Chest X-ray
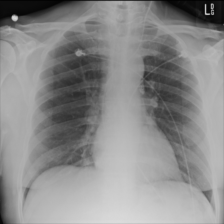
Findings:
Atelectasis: negative
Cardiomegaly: negative
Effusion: negative
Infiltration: negative
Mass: negative
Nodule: negative
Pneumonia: negative
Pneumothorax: negative
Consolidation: negative
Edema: negative
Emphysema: negative
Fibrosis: negative
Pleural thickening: negative
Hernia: negative